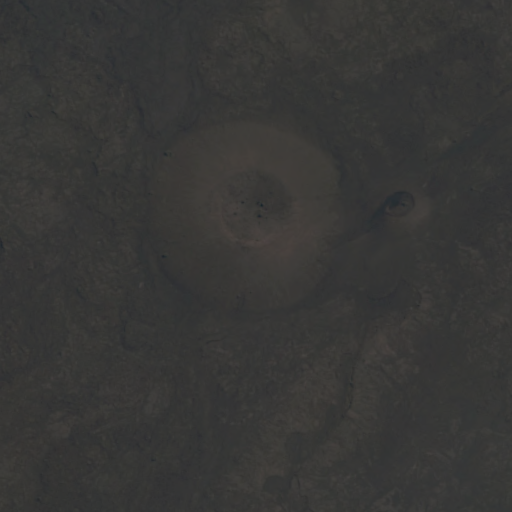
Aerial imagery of mountain in Hawaii named Kamakaiauka containing only unknown